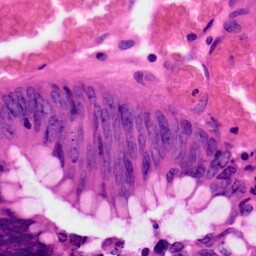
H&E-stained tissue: Colon